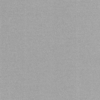
Label: dusty